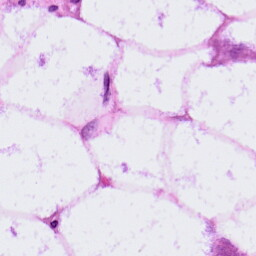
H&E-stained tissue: LymphNode